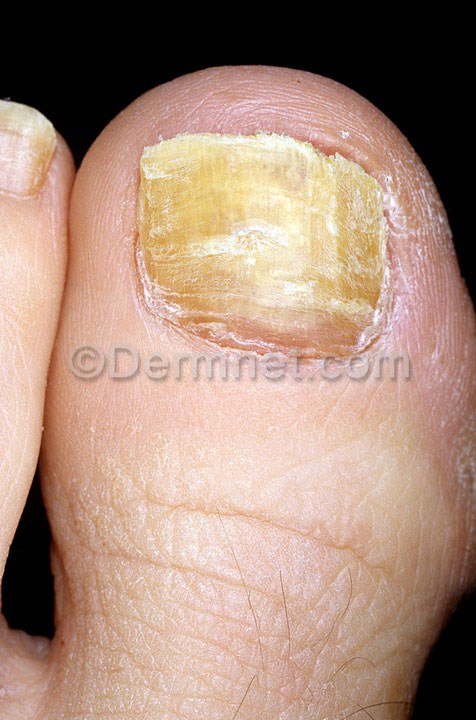
Disease: Nail Fungus and other Nail Disease